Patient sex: M
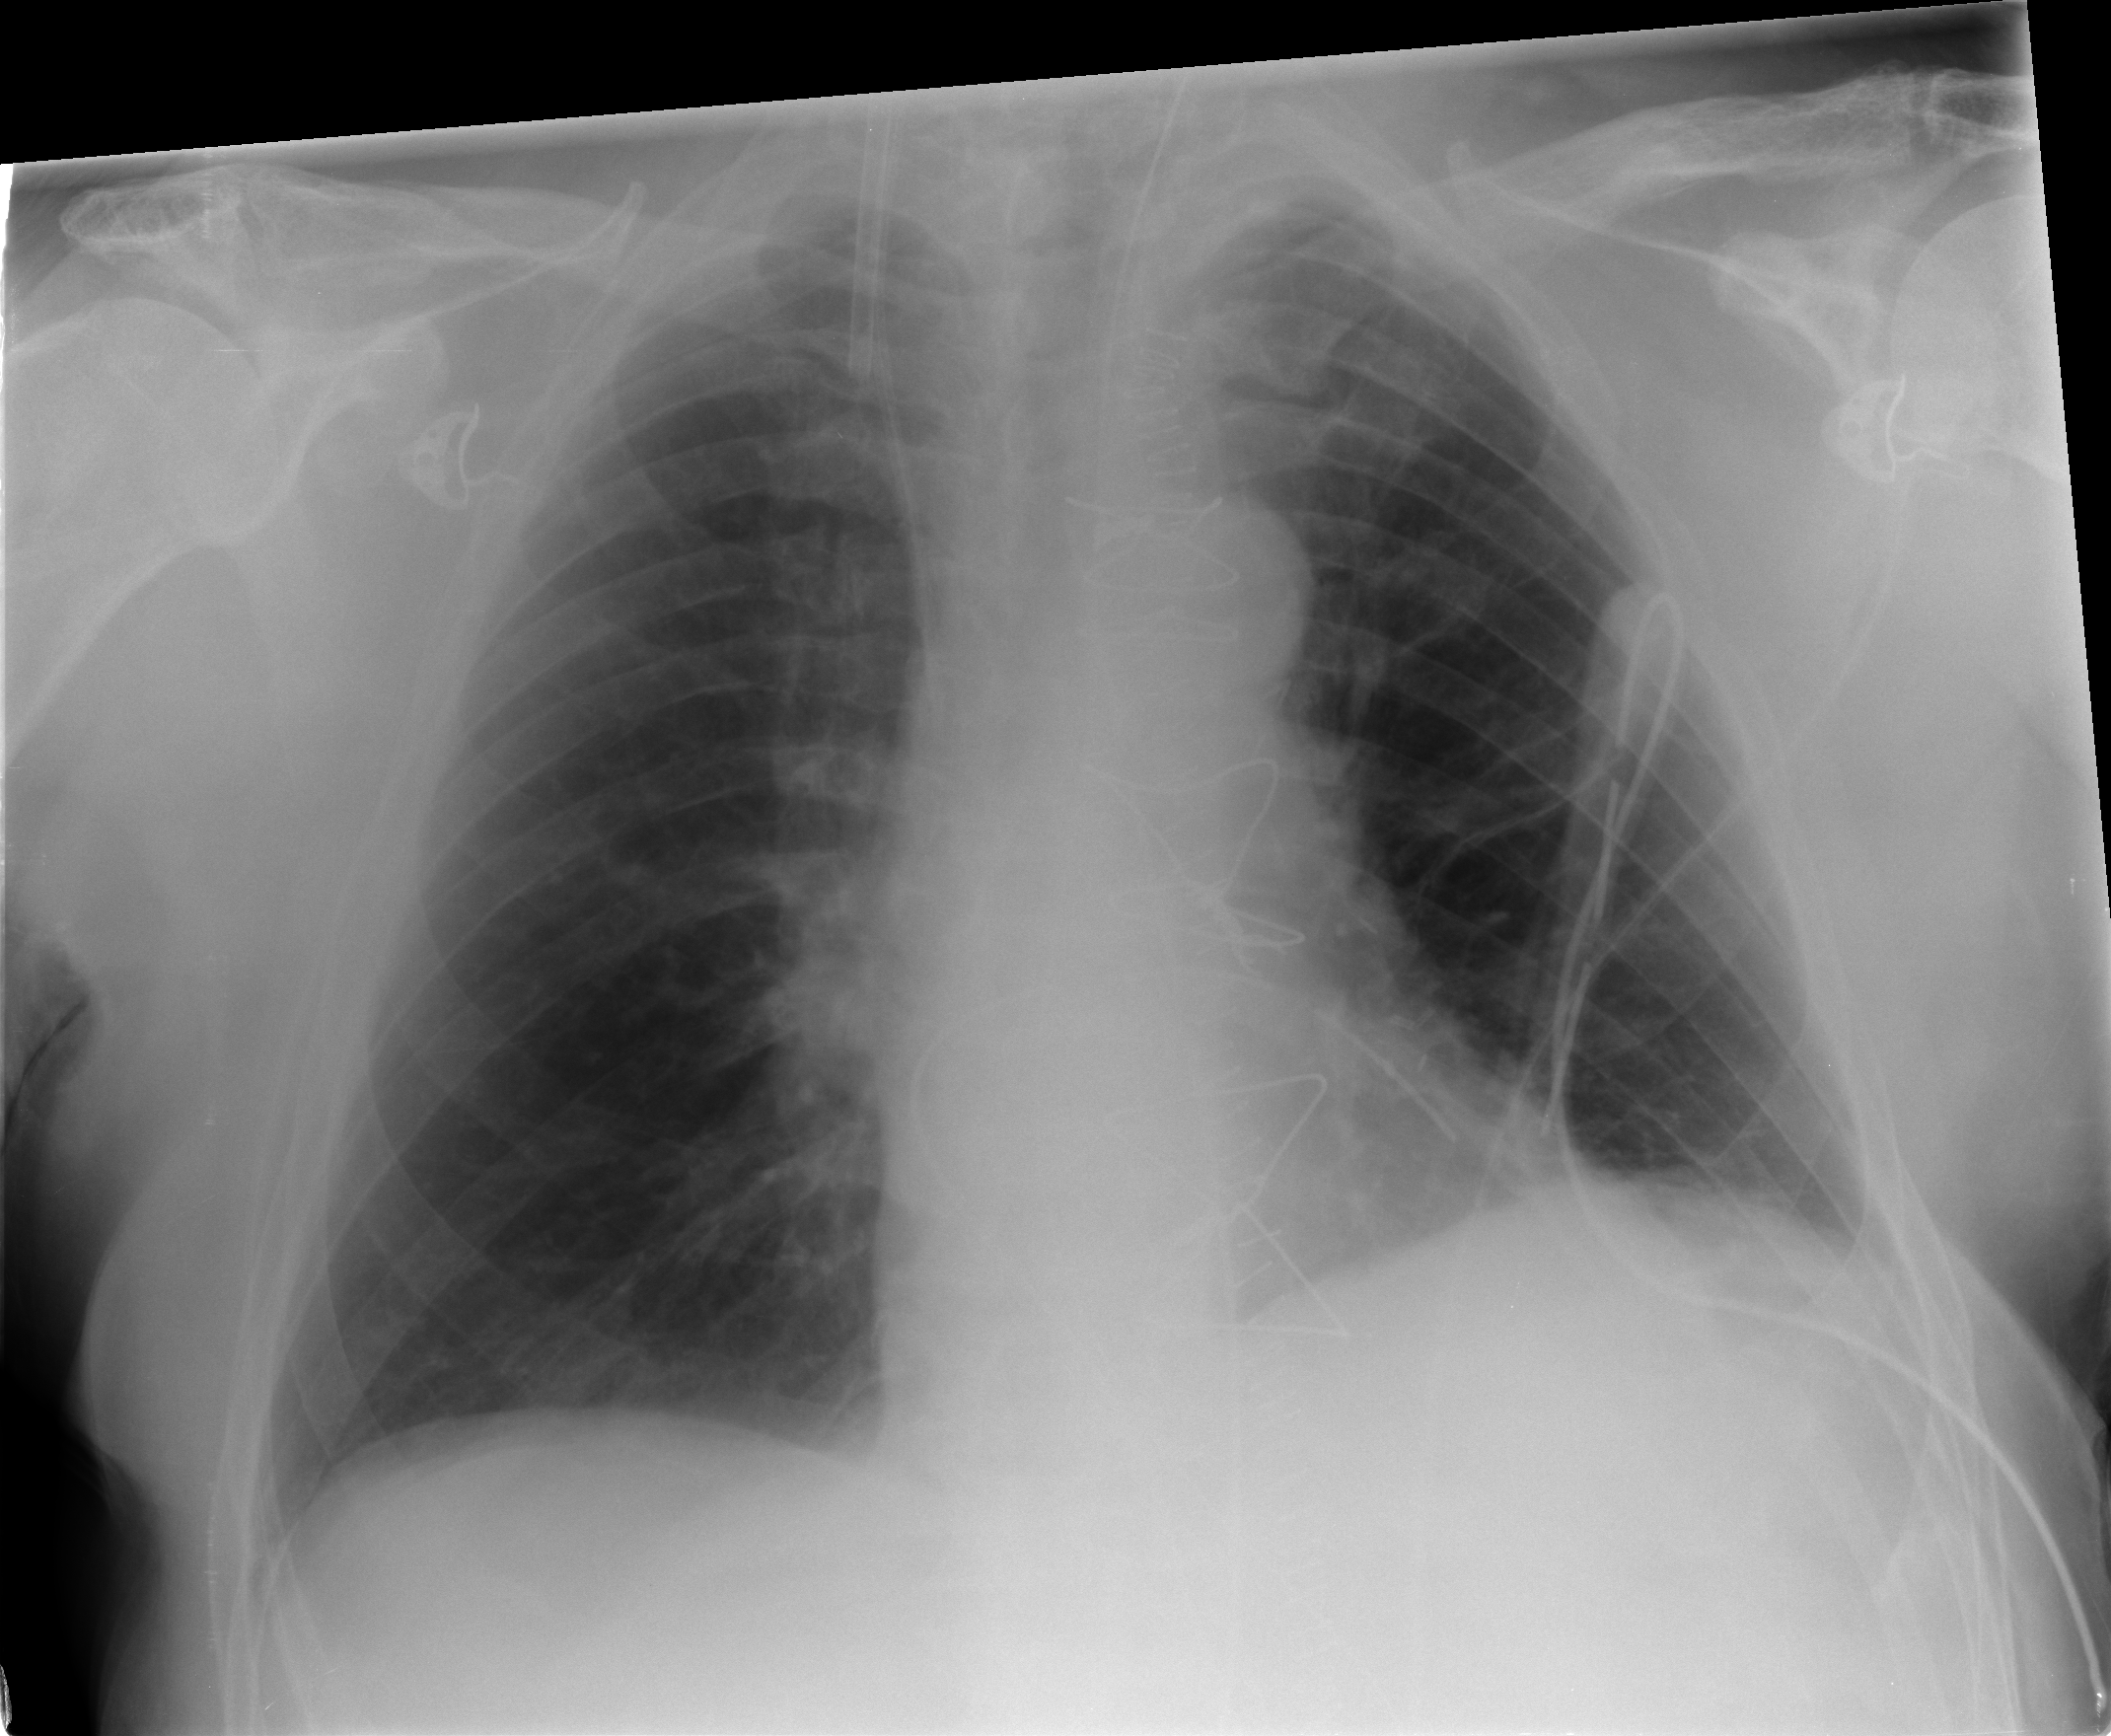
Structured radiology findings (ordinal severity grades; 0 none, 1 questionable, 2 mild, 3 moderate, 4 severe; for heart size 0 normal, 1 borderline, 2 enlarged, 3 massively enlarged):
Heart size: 0
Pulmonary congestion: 1
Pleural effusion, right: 0
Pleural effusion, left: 1
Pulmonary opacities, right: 0
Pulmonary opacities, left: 0
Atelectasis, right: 1
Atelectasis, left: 2